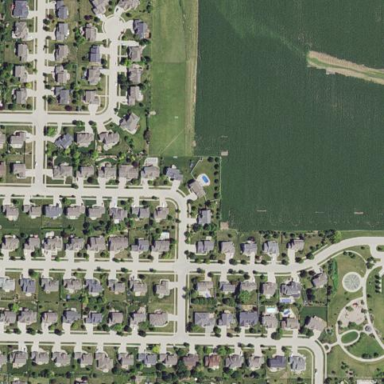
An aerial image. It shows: Single-family residential area in neighborhood setting.